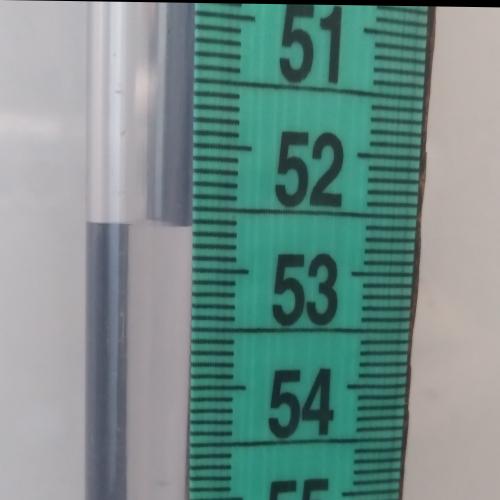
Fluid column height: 52.6 cm